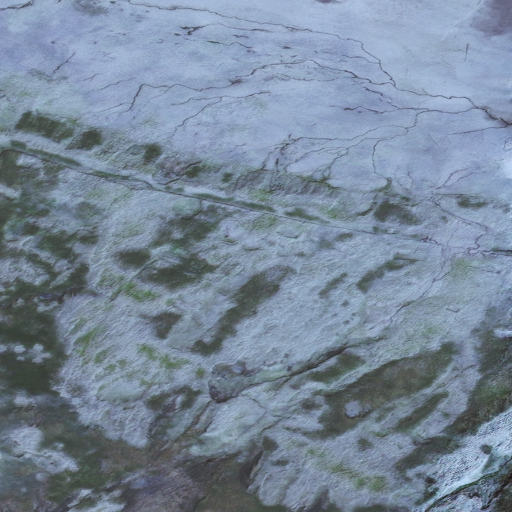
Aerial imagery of ridge(s) in Alaska named Monkey Ridge containing only unknown